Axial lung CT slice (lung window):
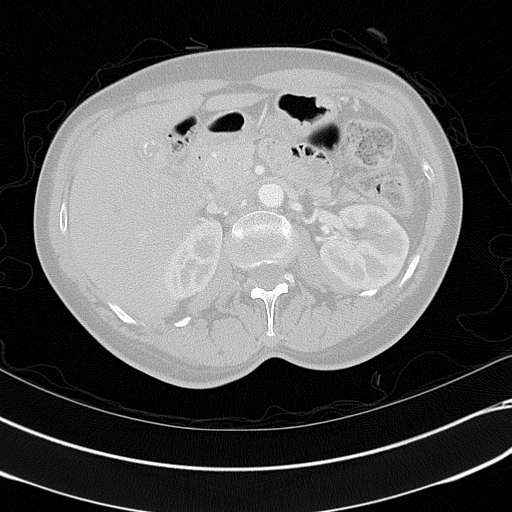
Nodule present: no